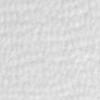
Label: no_change